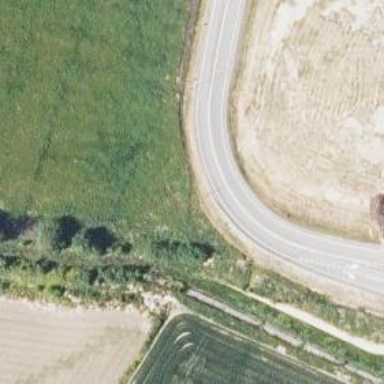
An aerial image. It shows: Tertiary trunk_link highway.